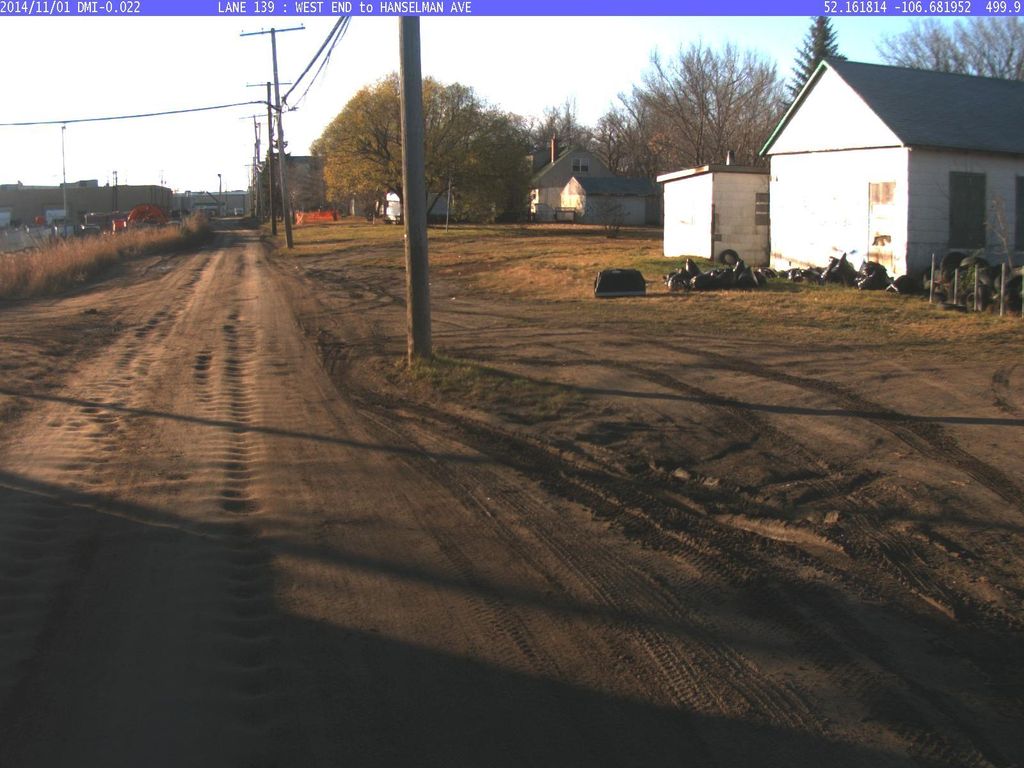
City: saskatoon